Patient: sex M, age 70
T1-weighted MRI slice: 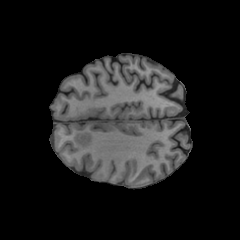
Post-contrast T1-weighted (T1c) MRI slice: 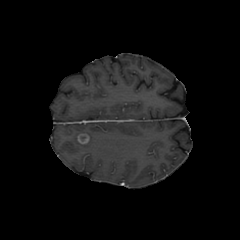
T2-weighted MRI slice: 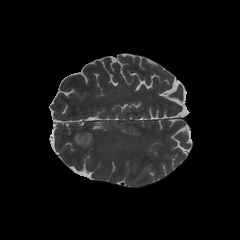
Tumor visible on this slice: yes
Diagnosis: Glioblastoma, IDH-wildtype
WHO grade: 4